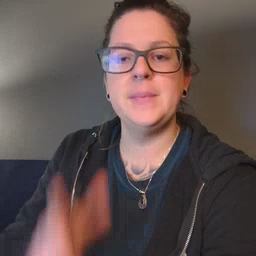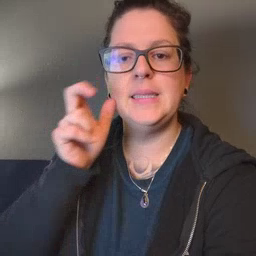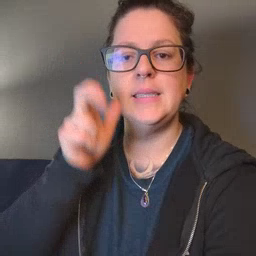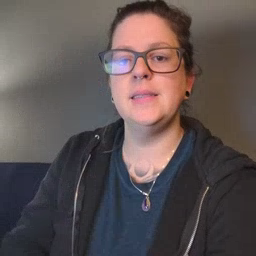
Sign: listen